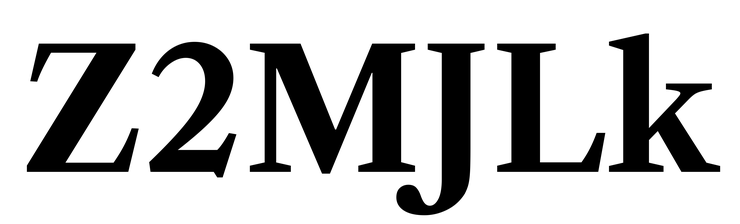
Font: LibreCaslonText_Bold